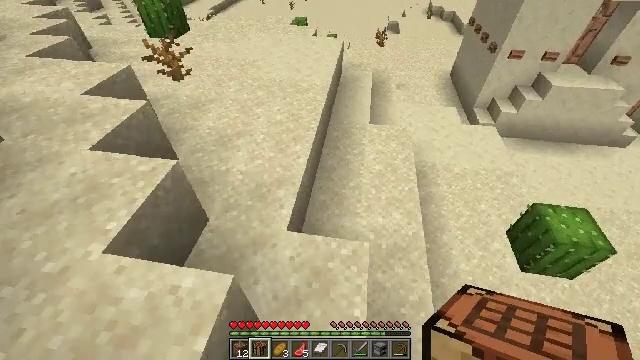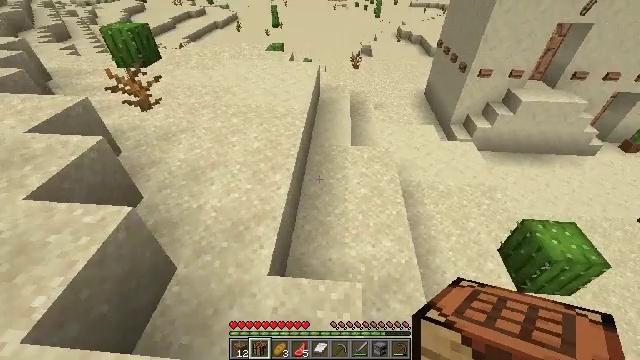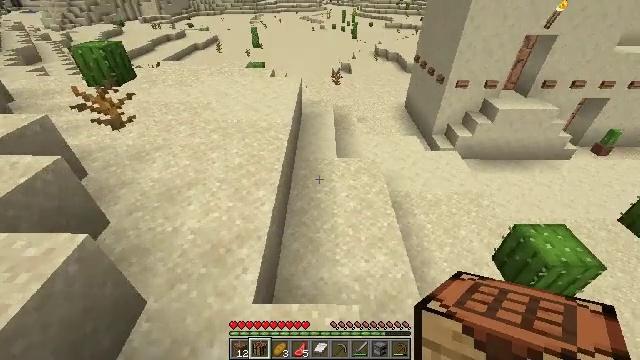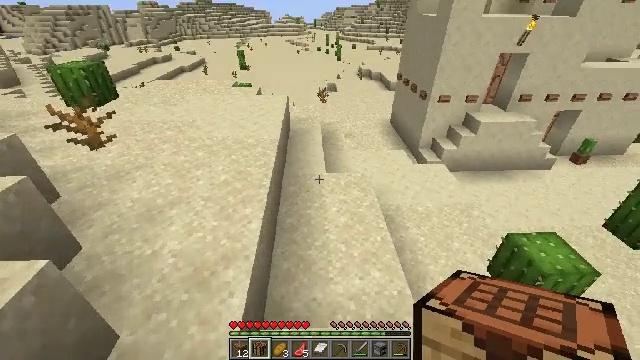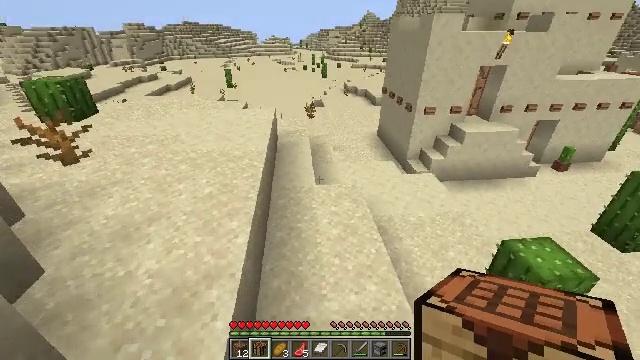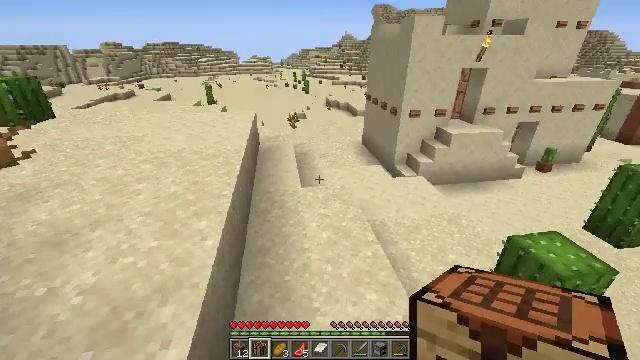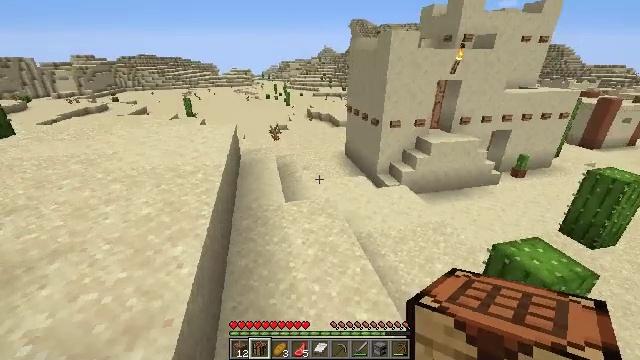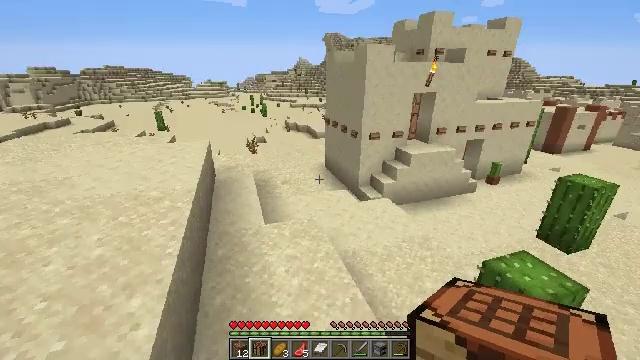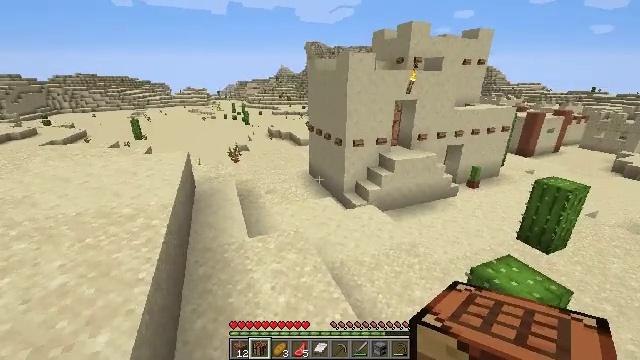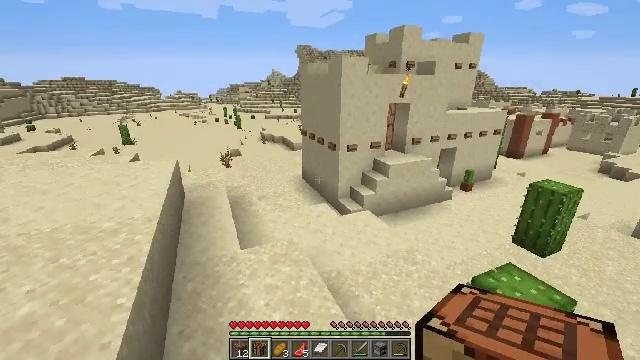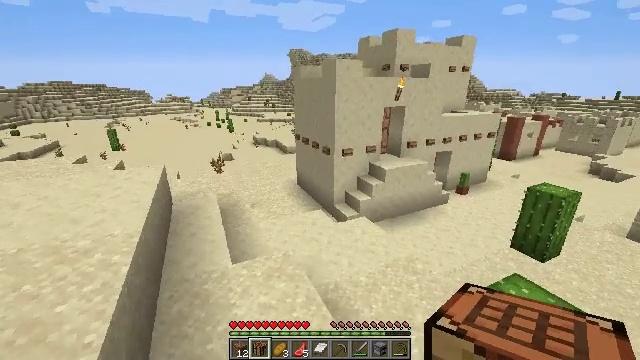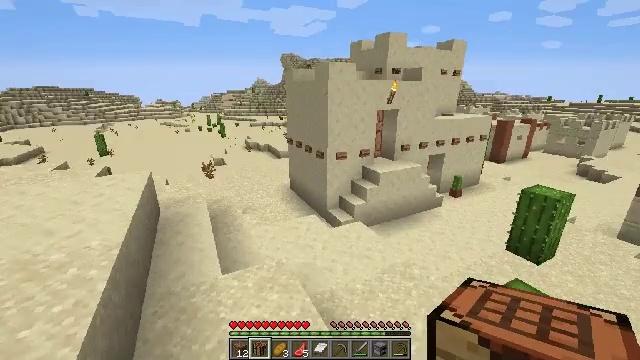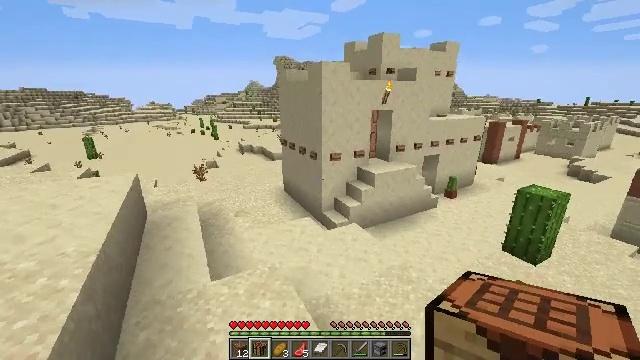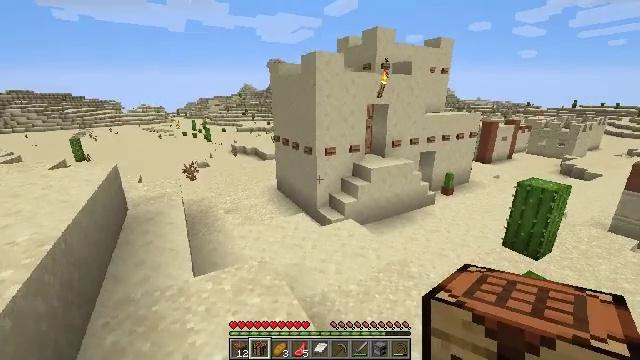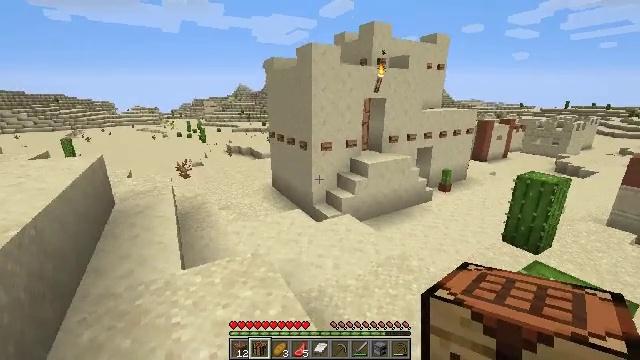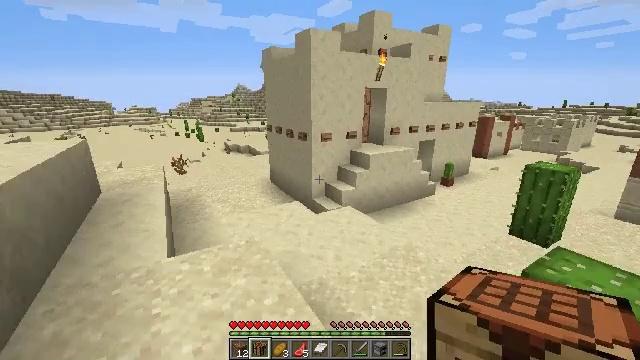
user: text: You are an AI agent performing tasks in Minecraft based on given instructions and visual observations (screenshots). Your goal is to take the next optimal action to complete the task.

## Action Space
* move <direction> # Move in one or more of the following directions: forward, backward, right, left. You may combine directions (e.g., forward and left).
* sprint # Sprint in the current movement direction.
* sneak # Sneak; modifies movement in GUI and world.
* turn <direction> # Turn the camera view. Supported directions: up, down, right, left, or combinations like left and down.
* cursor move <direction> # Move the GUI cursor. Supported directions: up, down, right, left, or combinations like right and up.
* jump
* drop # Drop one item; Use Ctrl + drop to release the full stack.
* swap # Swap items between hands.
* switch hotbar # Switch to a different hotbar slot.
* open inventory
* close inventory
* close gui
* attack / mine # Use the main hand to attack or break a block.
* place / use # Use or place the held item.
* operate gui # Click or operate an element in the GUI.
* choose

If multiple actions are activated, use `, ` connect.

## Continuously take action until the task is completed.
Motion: motion action
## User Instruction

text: Gather the jungle fence gate from your structure.
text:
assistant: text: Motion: move forward, turn right and up
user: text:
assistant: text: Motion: move forward, turn right and up
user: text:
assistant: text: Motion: move forward, turn right and up
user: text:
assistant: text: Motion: move forward, turn right and up
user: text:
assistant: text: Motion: move forward, turn right and up
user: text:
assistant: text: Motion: move forward, turn right and up
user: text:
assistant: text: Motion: move forward, turn right and up
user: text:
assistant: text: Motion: move forward, turn right and up
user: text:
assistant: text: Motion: move forward, turn right
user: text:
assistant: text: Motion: move forward, turn right
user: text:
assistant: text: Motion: move forward, turn right
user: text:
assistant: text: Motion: move forward, turn right
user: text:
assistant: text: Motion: move forward, turn right
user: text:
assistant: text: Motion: move forward
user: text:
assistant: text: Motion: move forward
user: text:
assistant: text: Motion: move forward
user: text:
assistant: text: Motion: move forward
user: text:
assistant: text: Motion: move forward
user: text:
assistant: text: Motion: move forward
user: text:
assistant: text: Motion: move forward
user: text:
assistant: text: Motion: move forward
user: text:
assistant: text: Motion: move forward
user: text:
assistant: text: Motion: move forward
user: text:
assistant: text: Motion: move forward
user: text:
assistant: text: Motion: move forward
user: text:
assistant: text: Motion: move forward
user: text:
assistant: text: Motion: move forward
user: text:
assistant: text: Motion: move forward
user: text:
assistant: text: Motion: move forward
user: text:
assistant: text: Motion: move forward